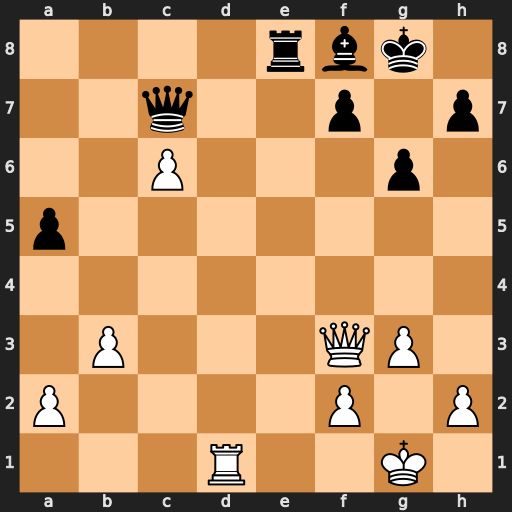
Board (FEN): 4rbk1/2q2p1p/2P3p1/p7/8/1P3QP1/P4P1P/3R2K1
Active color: w
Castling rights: -
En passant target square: -
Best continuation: Rd7 Qxd7 cxd7